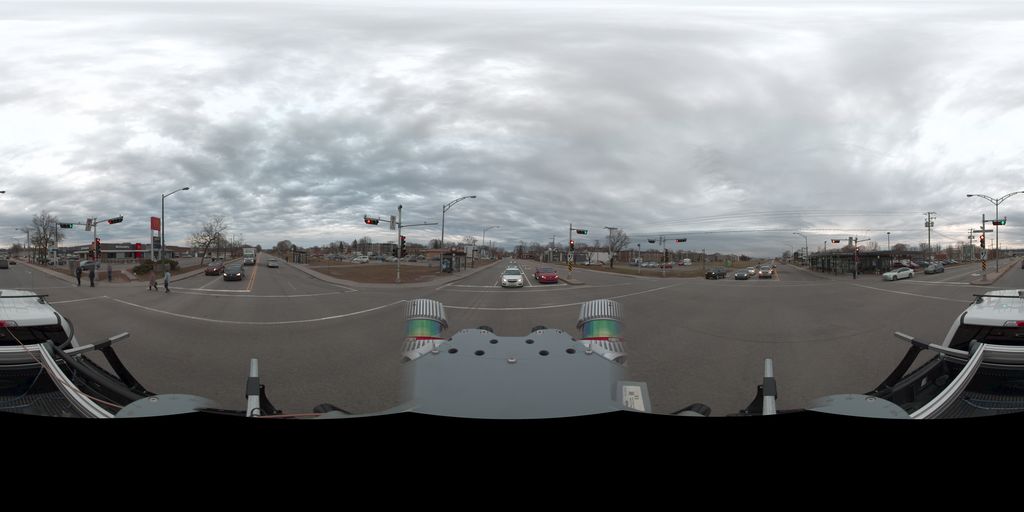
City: quebec_city